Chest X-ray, PA view. Patient: 58 years old, sex F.
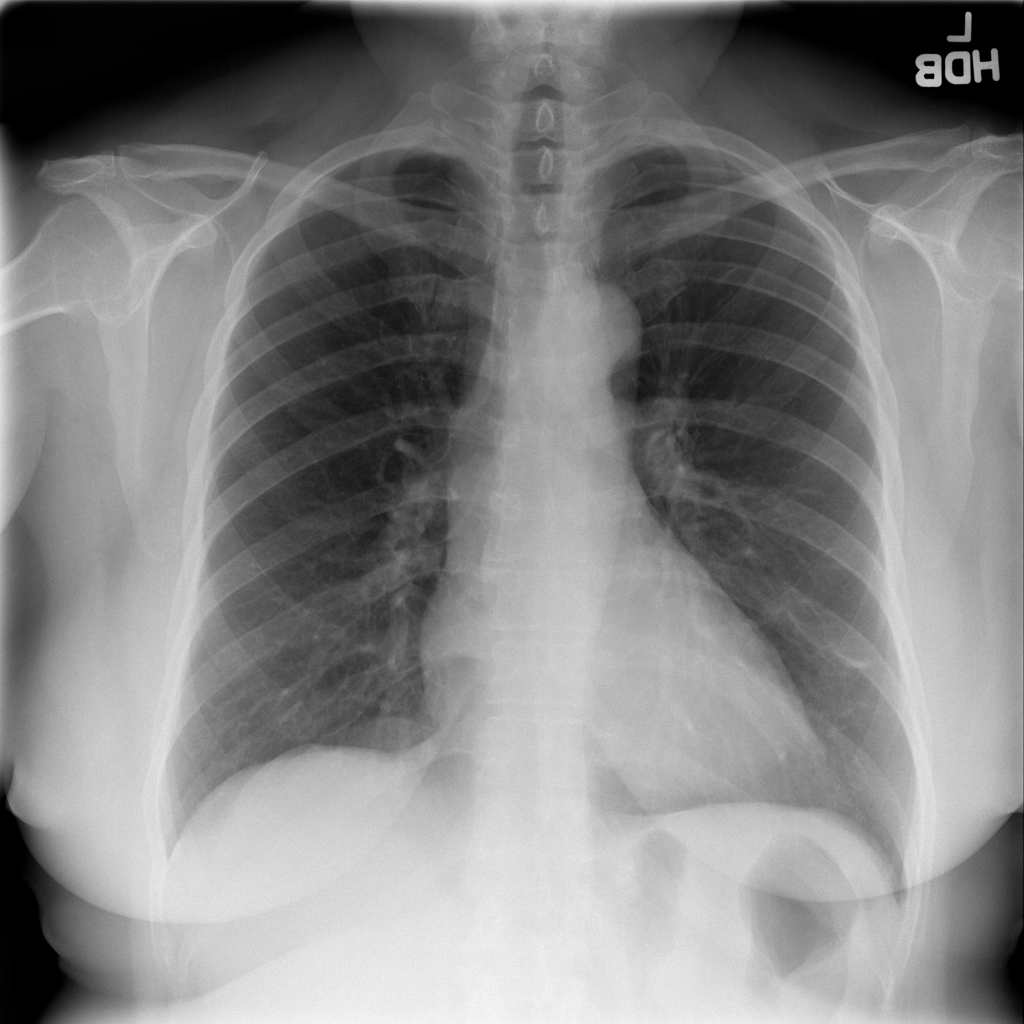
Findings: Atelectasis, Fibrosis